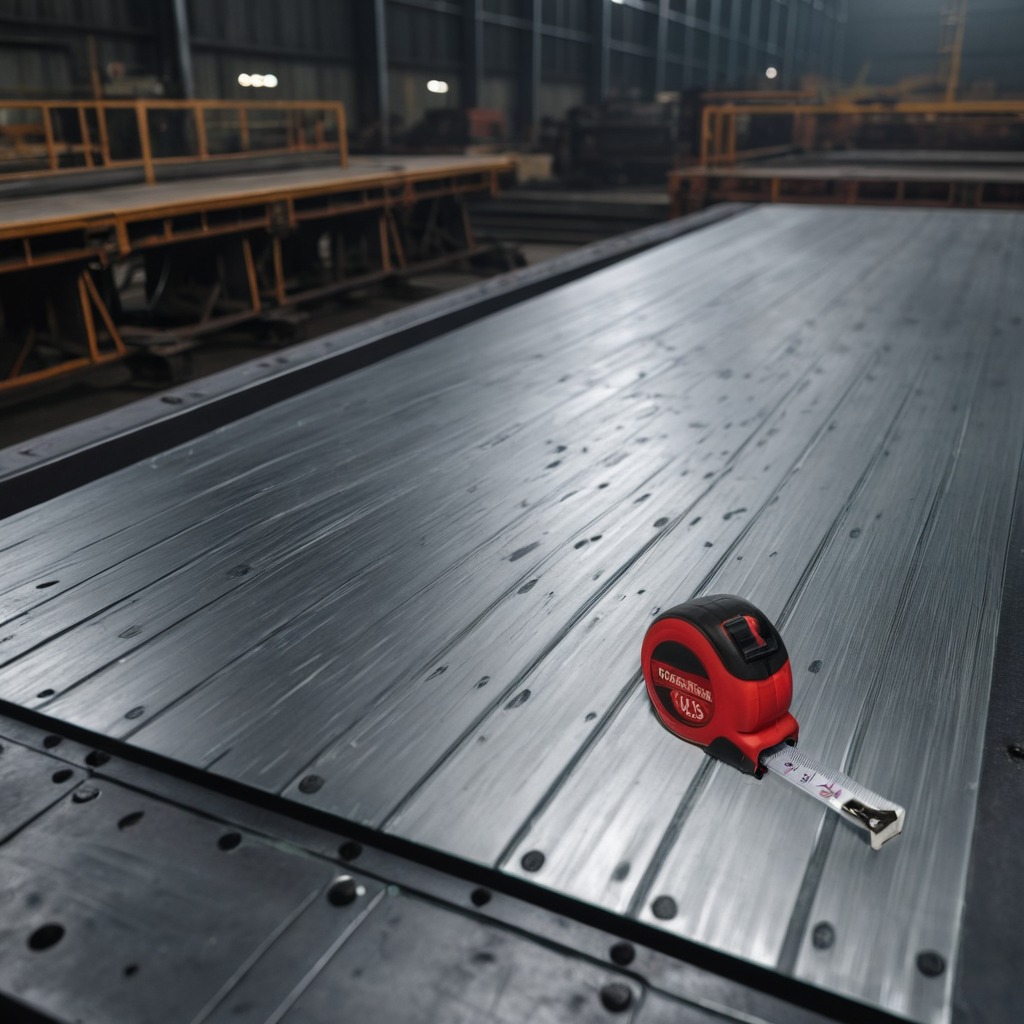
A measuring tape lies on the cold steel table in the mining workshop.